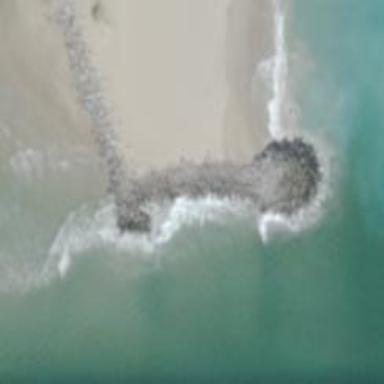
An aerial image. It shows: Breakwater structure.